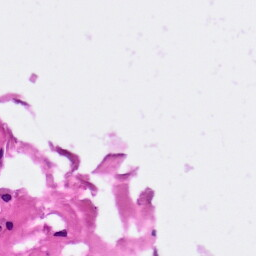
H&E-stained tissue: Pancreatic